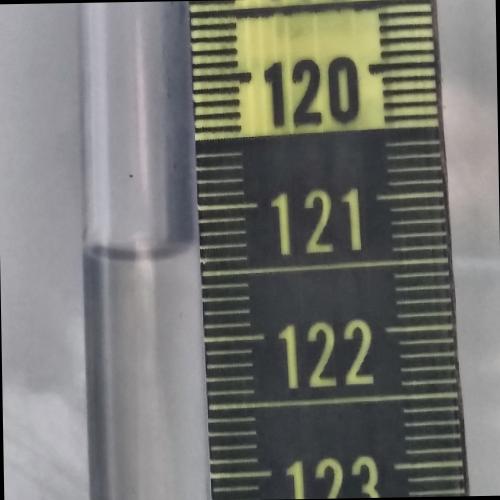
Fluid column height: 121.3 cm